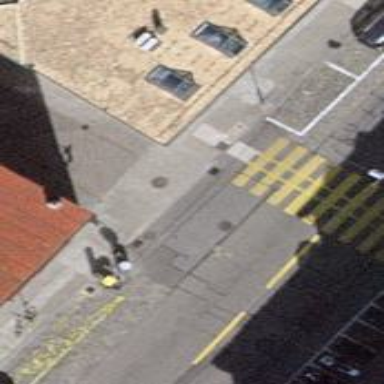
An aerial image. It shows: Asphalt pedestrian road.